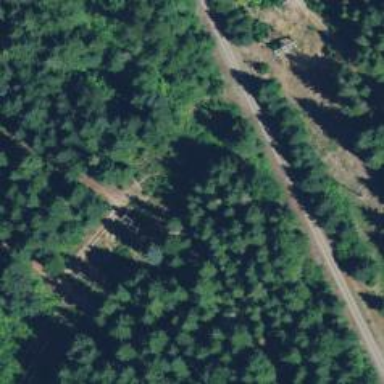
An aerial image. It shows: Hiking track.